六年级 · 计数
 如图是张叔叔每个月工资的安排情况统计图。（总工资:2500 元)

(1) 上图是 $\qquad$统计图。

(2) $\qquad$支出最多， $\qquad$支出最少。

（3）张叔叔基本生活费占 $\qquad$ $\%$, $\qquad$占 $30 \%$, 其他占 $\qquad$ $\%$ 。

（4）张叔叔每个月的基本生活费是 $\qquad$元;每个月用于休闲的费用是$\qquad$元;每个月用于其他的费用是 $\qquad$元。

（５）休闲费用是基本生活费的 $\qquad$ $\%$ ，储蓄金额比基本生活费少 $\qquad$ $\%$ 。

（6）张叔叔每月开销 $\qquad$元, 储蓄 $\qquad$元。

（7）张叔叔想头一台 4500 元的电脑, 他需要 $\qquad$个月的储蓄才能头到。
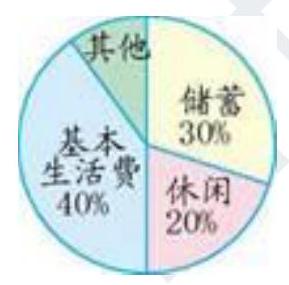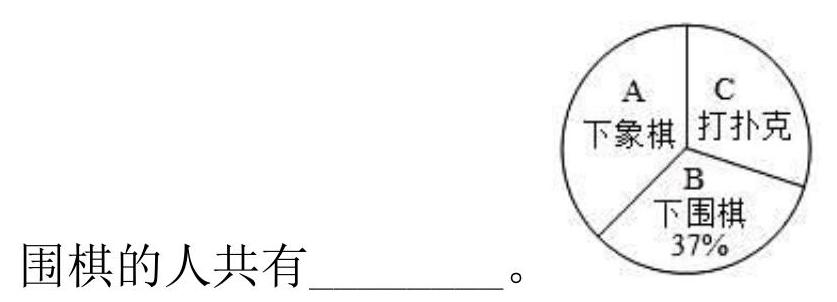
答案: （1）扇形

（2）基本生活费; 其他

（3） 40 ; 储蓄; 10

(4) $1000 ; 500 ; 250$

(5) $50 ； 25$

(6) $1750 ； 750$

(7) 6